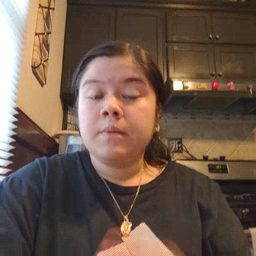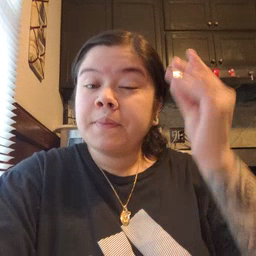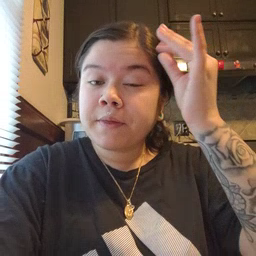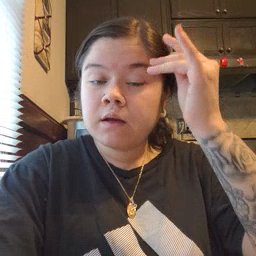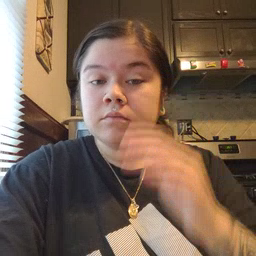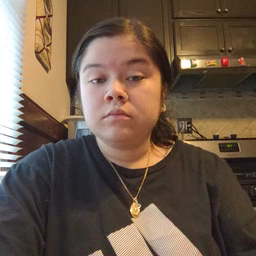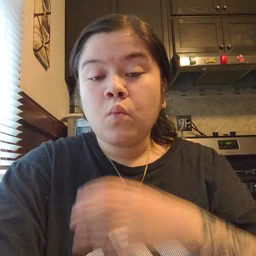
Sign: think